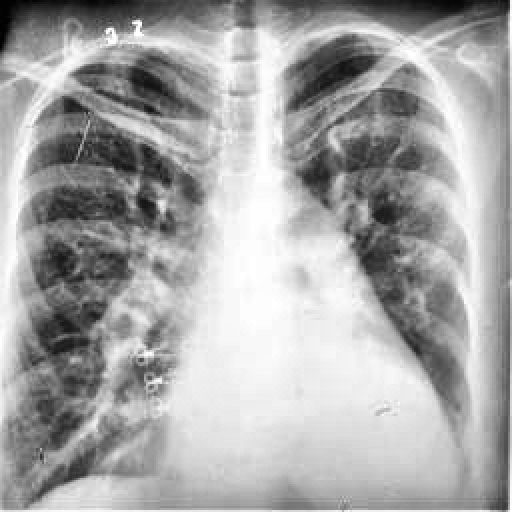
Finding: TUBERCULOSIS